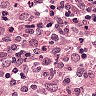
Metastatic tissue present: no